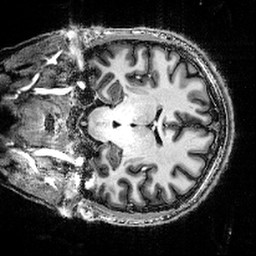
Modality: T1w
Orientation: coronal
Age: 26
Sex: female
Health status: healthy
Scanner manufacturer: siemens
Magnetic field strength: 9.4 T
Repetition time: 6 s
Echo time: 0.0023 s